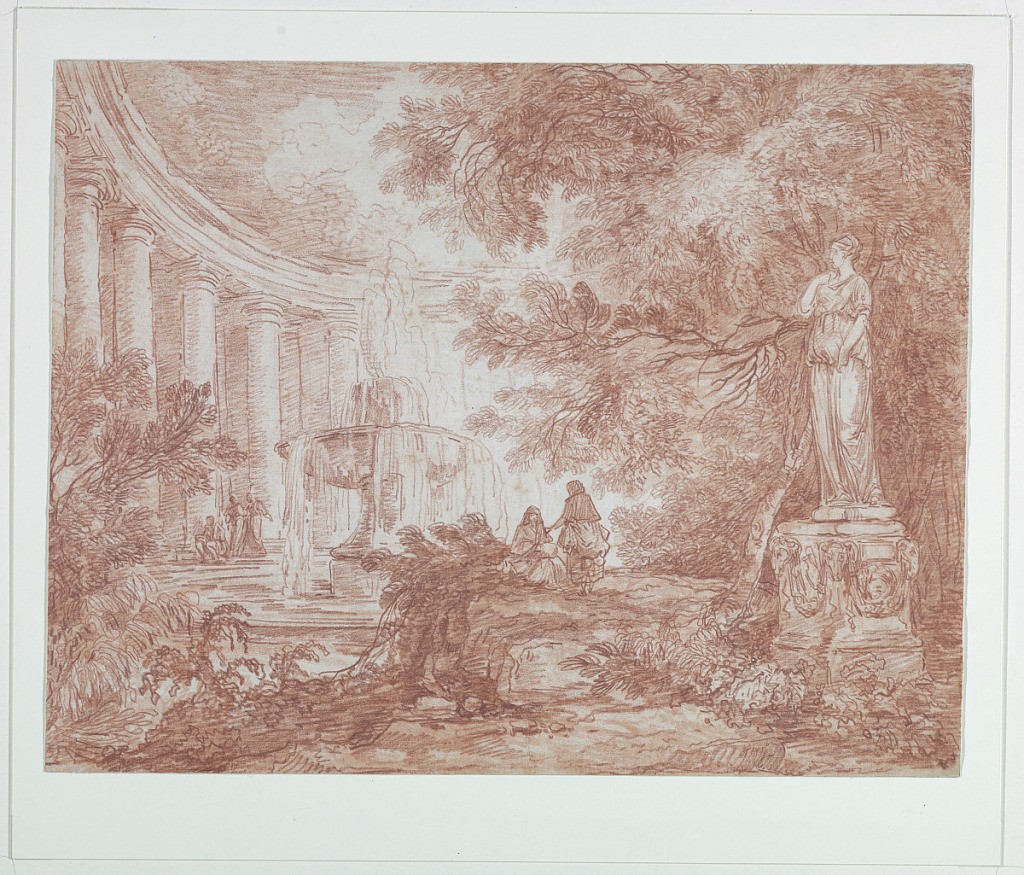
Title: Park with Fountain and Statue
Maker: Hubert Robert, French, 1733 – 1808
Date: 1788
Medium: Red crayon on paper
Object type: Drawing
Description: In an exterior park or garden, a curved colonnaded wall at left, a large fountain at center, and a sculpture of a woman at left. In the middleground, two female figures, one seated with her hands in a muff. In the left background, an additional group of figures. Leafy trees and plants fill the landscape.